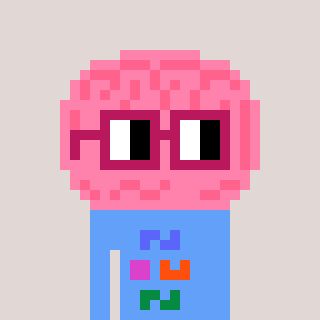
a pixel art character with square dark red glasses, a brain-shaped head and a blue-colored body on a warm background